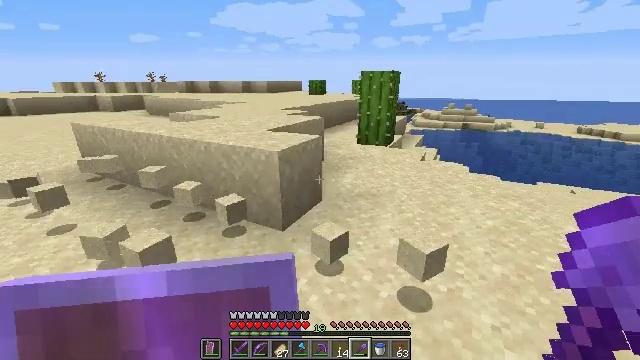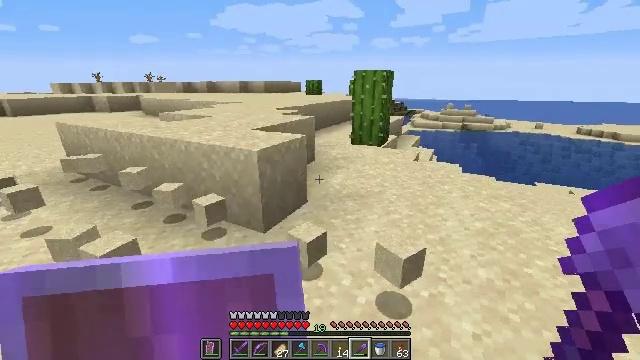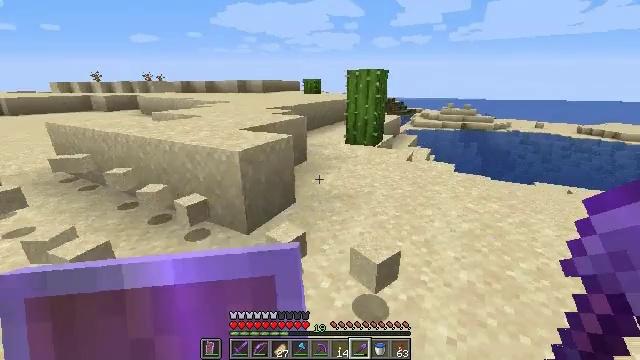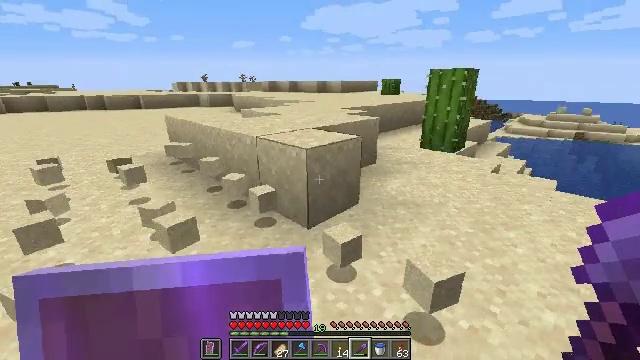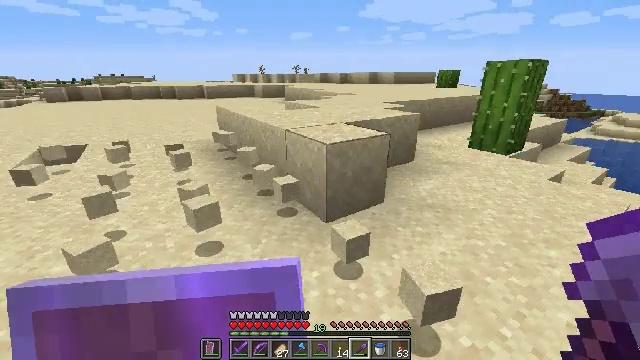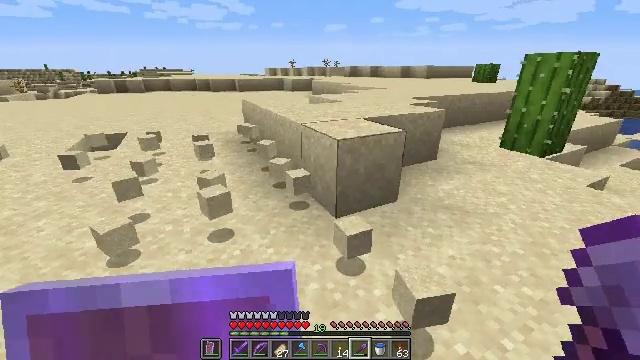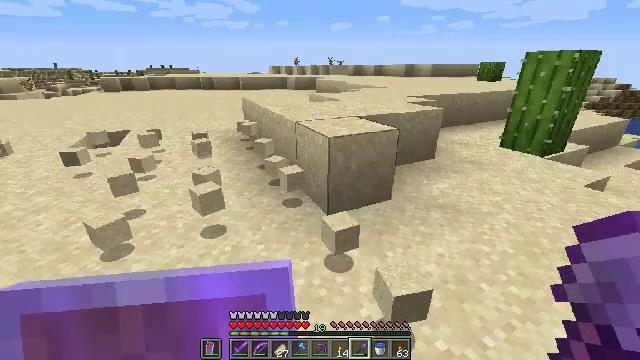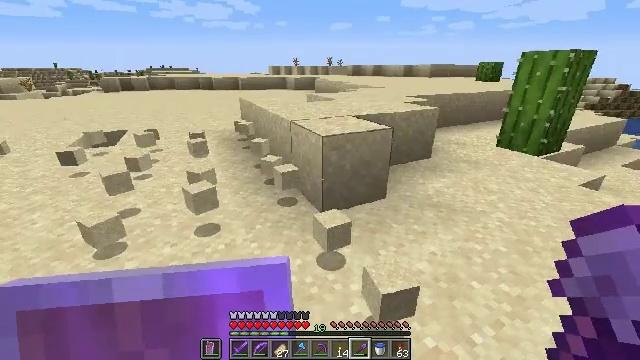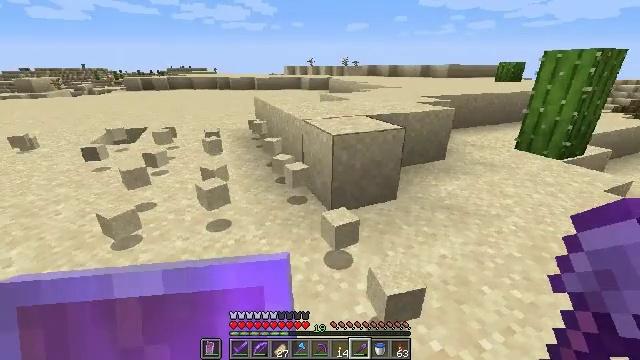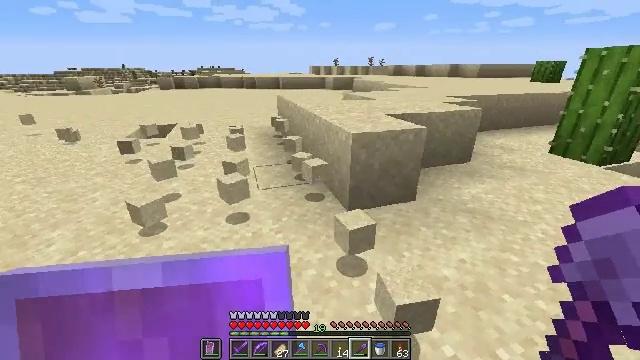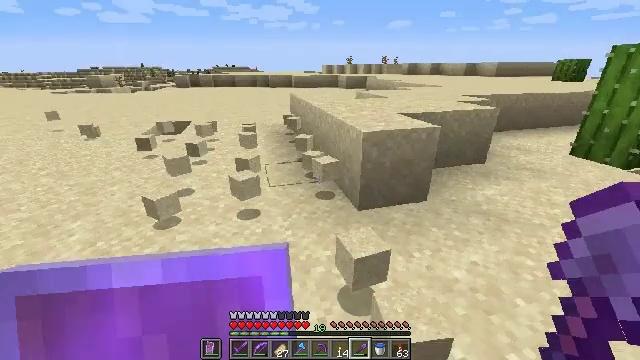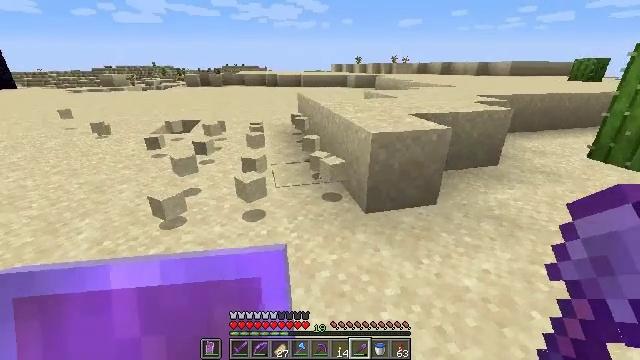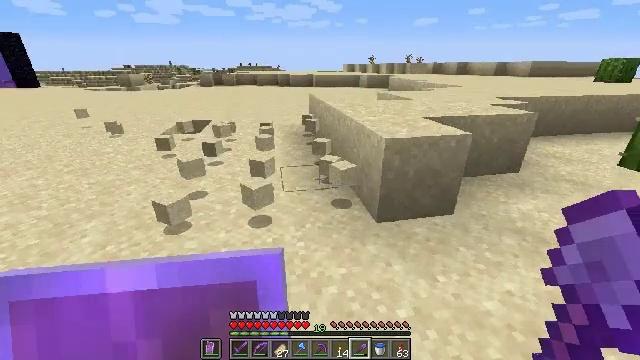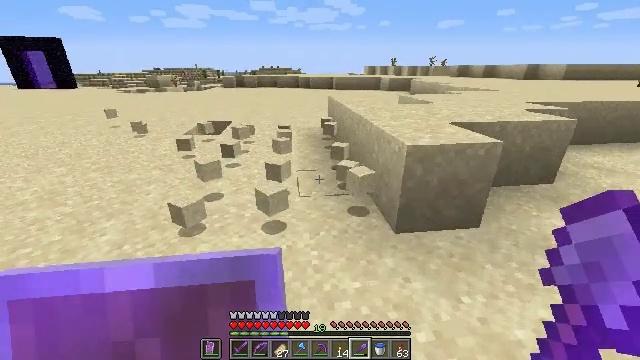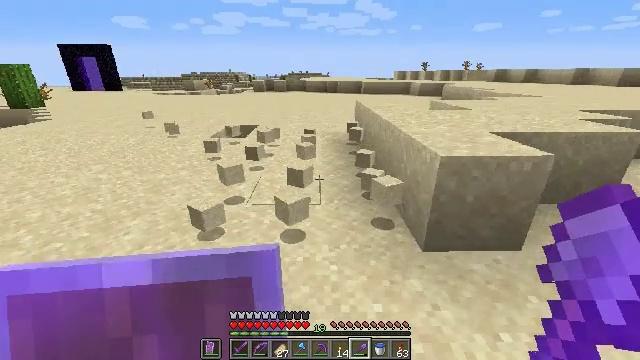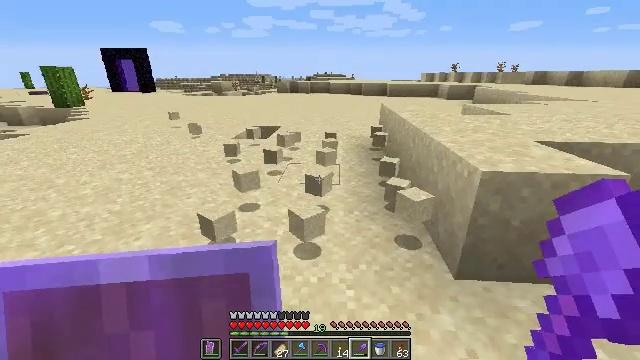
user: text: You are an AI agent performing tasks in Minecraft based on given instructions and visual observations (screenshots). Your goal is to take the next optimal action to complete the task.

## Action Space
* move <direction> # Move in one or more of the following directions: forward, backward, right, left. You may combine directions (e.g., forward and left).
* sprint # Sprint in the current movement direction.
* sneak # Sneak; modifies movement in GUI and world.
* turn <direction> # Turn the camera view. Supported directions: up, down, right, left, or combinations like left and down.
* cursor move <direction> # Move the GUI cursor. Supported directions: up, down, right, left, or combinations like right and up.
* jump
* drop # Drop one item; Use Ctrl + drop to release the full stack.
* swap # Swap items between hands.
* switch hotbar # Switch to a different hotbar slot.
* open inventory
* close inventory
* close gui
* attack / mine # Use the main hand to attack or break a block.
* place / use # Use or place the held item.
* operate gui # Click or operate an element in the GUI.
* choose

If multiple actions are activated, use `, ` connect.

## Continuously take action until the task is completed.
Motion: motion action
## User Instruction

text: Break the sand block.
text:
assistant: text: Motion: move right
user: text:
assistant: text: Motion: move right
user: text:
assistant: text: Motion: move right, turn left
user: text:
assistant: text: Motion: move right, turn left and down
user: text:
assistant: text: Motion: move right, turn left and down
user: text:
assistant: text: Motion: turn left
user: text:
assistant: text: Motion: no_op
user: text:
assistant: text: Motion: turn left
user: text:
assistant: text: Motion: turn left
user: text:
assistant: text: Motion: turn left
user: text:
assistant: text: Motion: move forward, turn left
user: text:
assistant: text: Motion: move forward, turn left
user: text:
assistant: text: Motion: move forward, turn left
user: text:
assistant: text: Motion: move forward, turn left
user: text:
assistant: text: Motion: move forward, turn left
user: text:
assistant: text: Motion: move forward
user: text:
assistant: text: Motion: move forward
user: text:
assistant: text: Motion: move forward
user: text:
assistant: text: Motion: move forward
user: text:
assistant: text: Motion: move forward
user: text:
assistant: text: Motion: move forward
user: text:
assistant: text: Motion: move forward
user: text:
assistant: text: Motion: move forward
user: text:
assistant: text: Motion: move forward
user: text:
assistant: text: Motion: move forward
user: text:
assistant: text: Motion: move forward
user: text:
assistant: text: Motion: move forward
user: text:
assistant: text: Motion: move forward
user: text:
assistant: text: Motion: move forward and move right
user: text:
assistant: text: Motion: move forward and move right